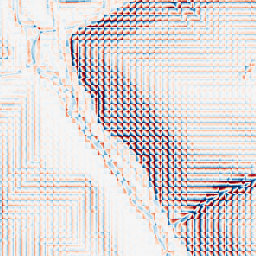
Category: wavelet
Decomposition family: wavelet_biorthogonal
Decomposition parameters: wavelet: bior1.3
level: 3
Upsampling method: quintic
Upsampling parameters: scale: 2
Upsampling scale: 2